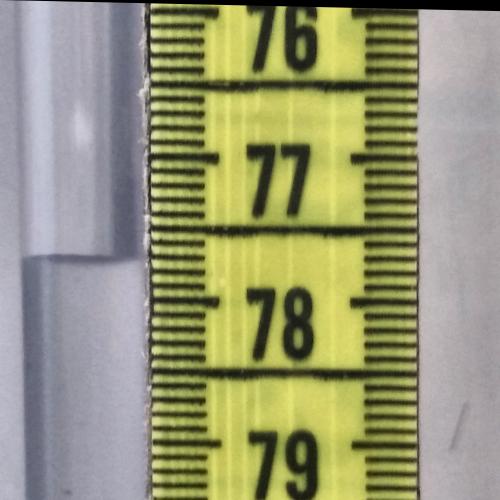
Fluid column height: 77.7 cm